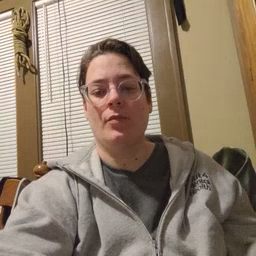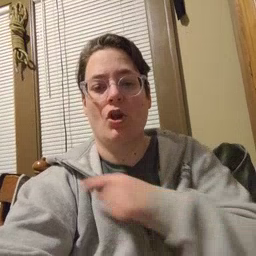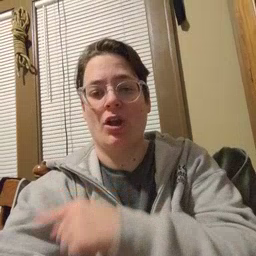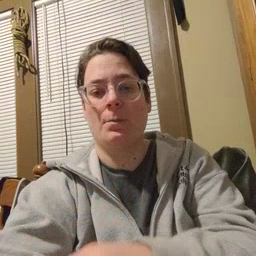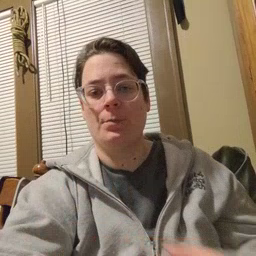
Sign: arm